Aerial crown-view tile of a tropical tree (Barro Colorado Island, Panama), acquired 20250915:
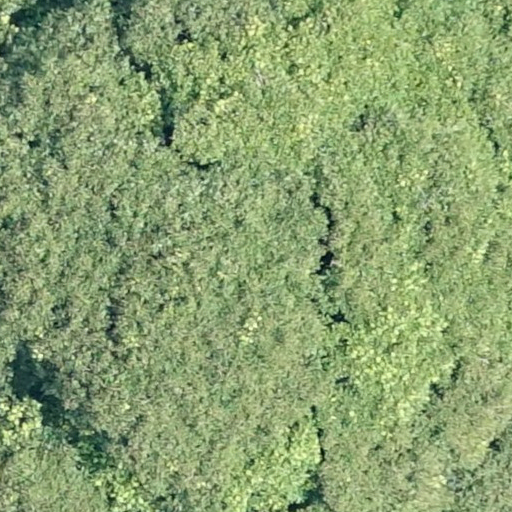
Species: Dipteryx oleifera
GBIF accepted scientific name: Dipteryx oleifera
Crown area: 721.808 m²